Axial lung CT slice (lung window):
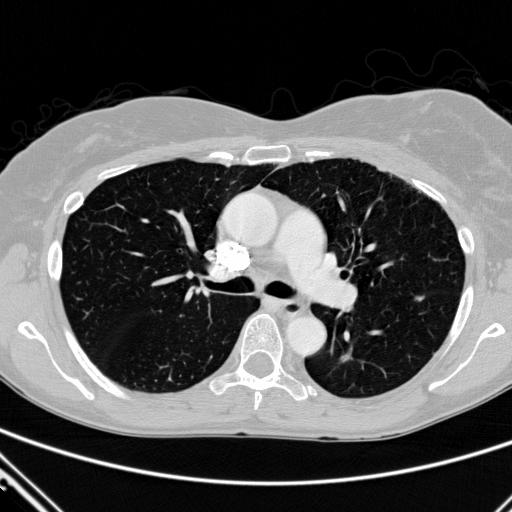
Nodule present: yes
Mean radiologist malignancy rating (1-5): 2